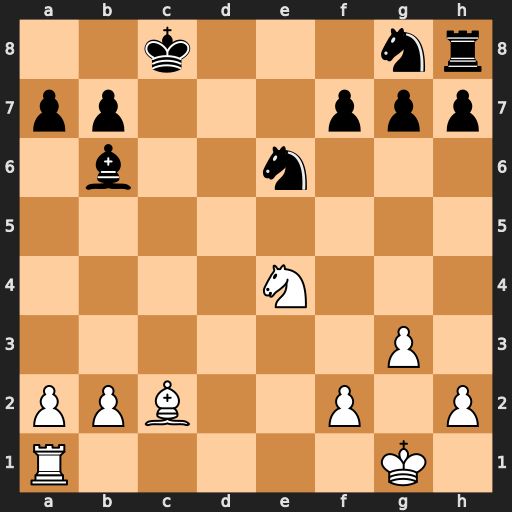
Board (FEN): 2k3nr/pp3ppp/1b2n3/8/4N3/6P1/PPB2P1P/R5K1
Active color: w
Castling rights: -
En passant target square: -
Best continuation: Nd6+ Kd7 Nxf7